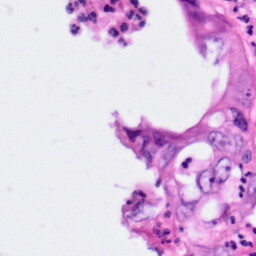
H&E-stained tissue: Pancreatic